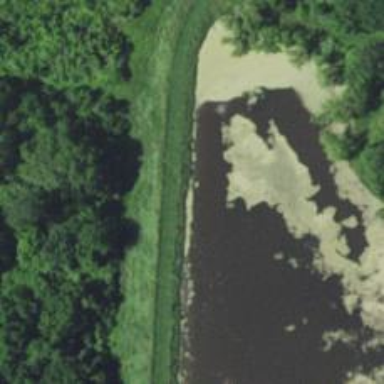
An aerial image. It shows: Dam across waterway.